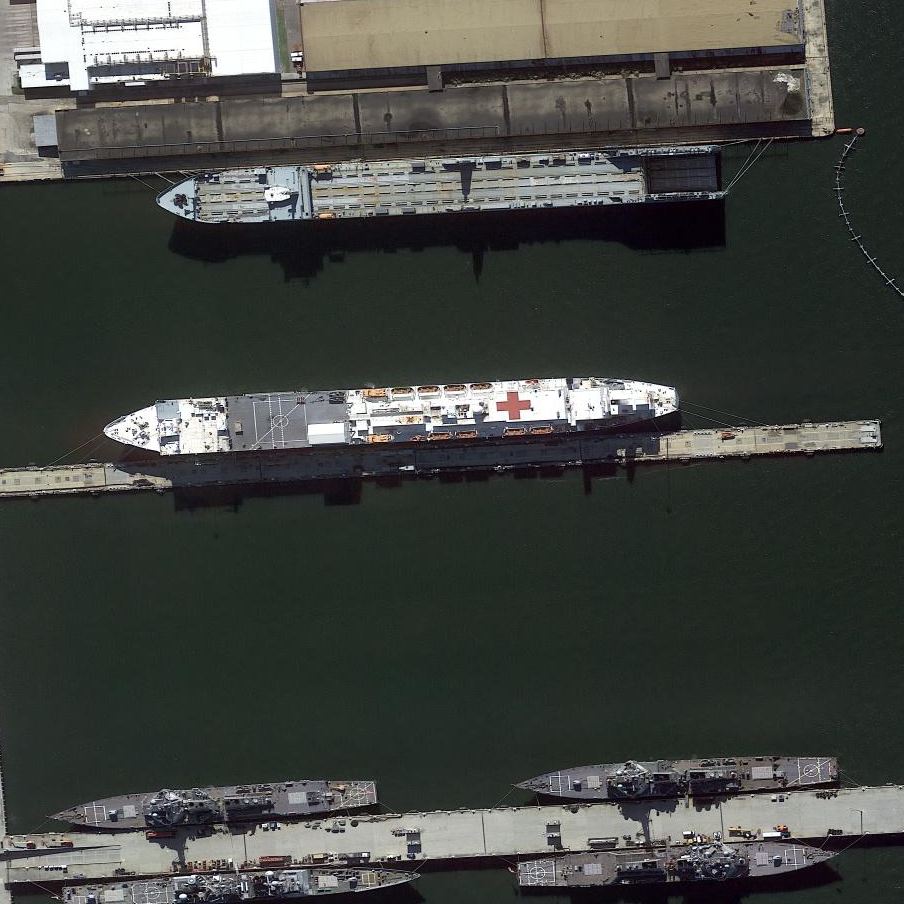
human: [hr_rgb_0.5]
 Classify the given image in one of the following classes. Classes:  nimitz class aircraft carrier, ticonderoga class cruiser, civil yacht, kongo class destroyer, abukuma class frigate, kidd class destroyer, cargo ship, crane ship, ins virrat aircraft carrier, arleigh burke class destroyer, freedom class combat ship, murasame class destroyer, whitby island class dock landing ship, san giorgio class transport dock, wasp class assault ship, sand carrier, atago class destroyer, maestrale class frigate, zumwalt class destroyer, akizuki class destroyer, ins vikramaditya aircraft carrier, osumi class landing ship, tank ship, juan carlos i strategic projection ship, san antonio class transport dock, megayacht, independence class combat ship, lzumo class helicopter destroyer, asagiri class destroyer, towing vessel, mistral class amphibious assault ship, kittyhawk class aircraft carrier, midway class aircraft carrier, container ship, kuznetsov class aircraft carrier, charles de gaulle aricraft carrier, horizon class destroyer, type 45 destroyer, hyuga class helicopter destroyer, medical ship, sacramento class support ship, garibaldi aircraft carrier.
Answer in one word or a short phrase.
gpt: Medical ship